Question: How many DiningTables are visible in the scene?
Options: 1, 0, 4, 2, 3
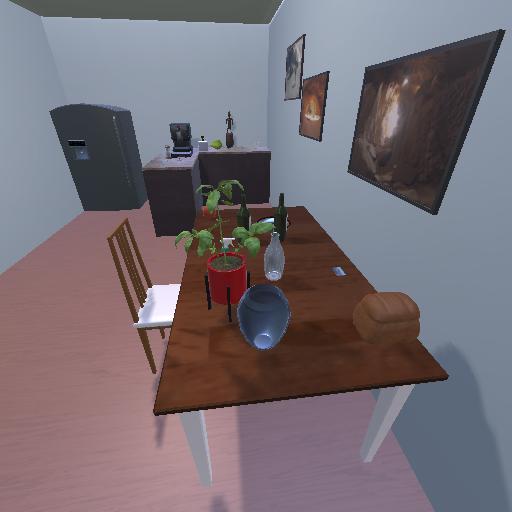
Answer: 1